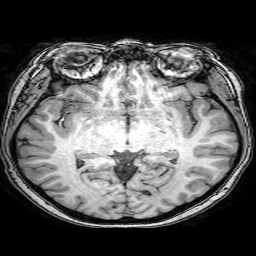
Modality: T1w
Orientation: coronal
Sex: female
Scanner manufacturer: philips
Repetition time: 0.008075 s
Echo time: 0.00369 s